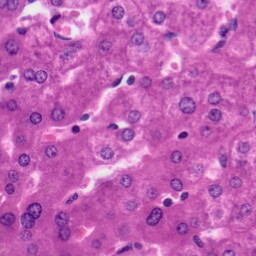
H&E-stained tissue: Liver